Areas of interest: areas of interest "Sport and cultural"
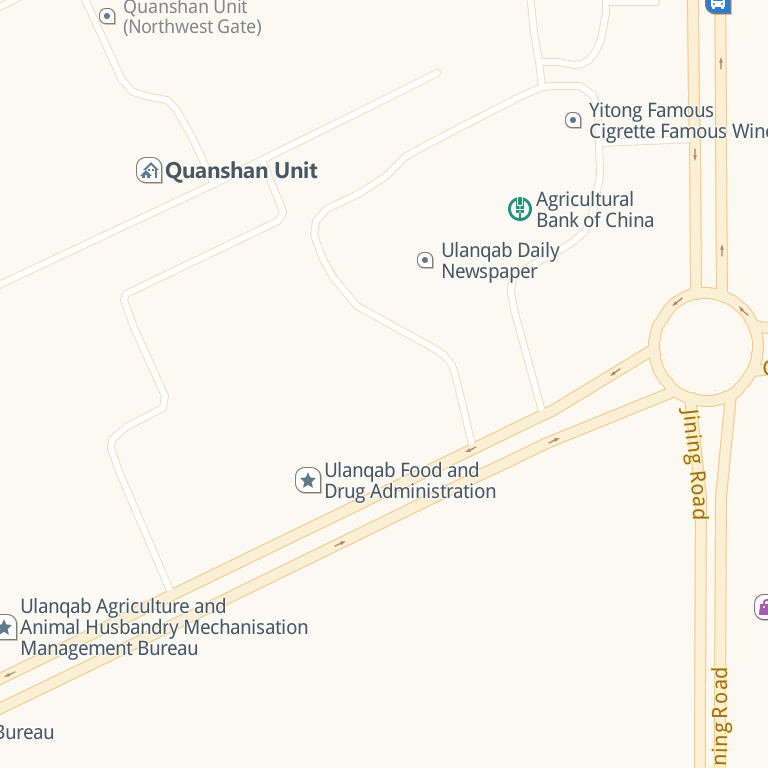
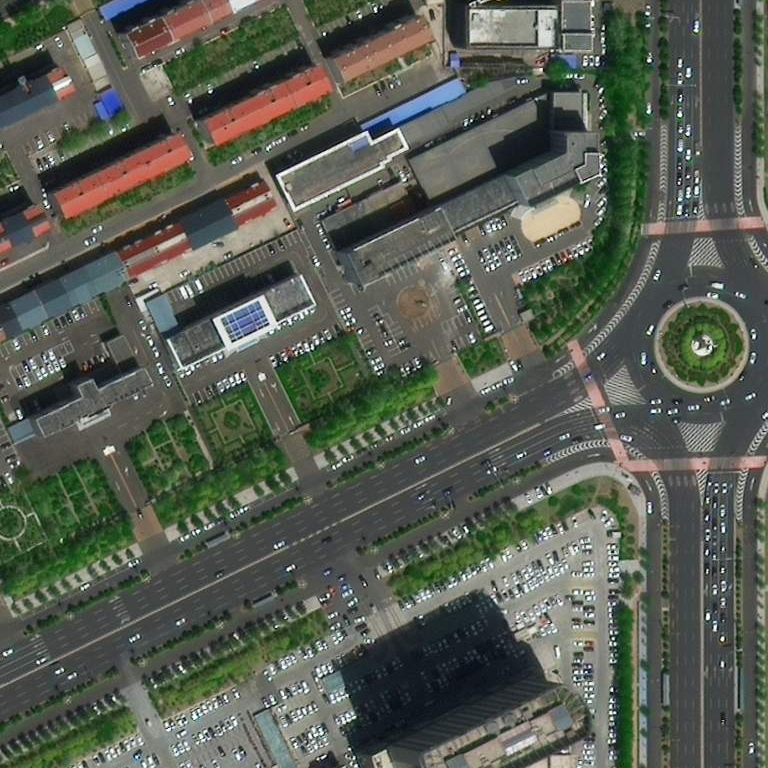